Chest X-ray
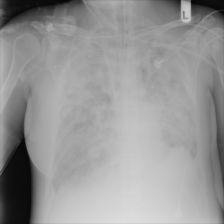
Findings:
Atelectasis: negative
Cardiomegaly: negative
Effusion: positive
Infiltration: negative
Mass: negative
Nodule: negative
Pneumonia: negative
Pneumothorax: negative
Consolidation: negative
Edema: negative
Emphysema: negative
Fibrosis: negative
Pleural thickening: negative
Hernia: negative